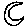
Label: moon